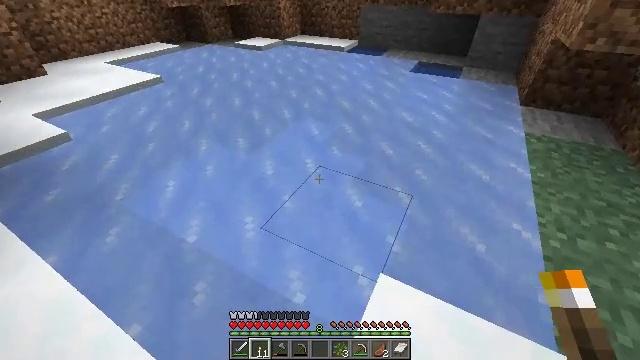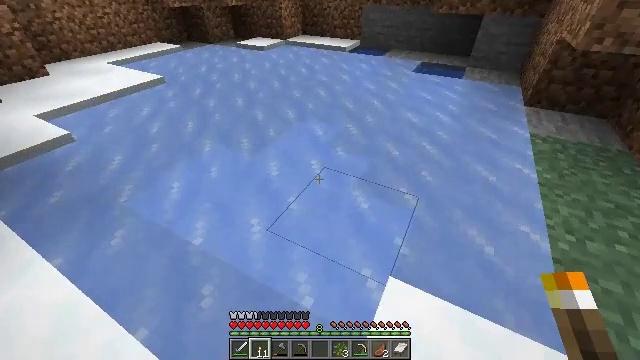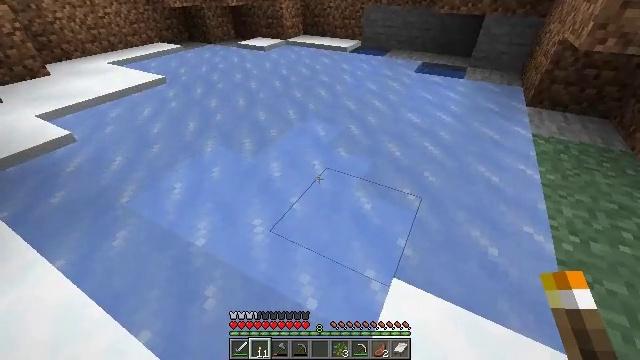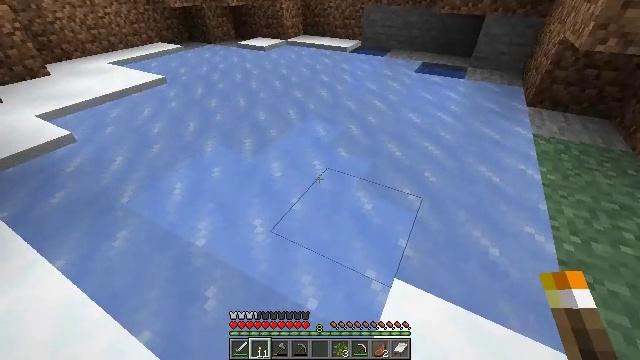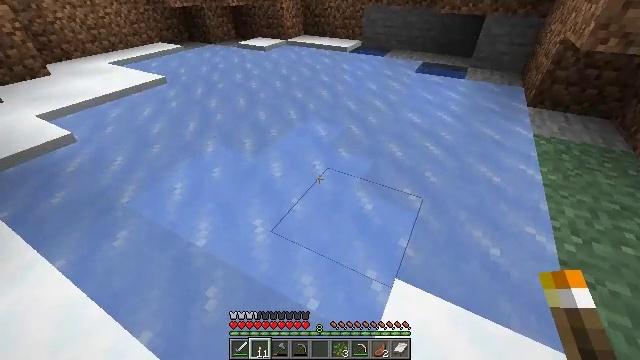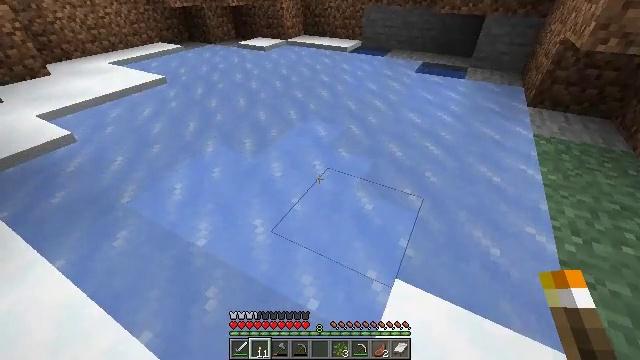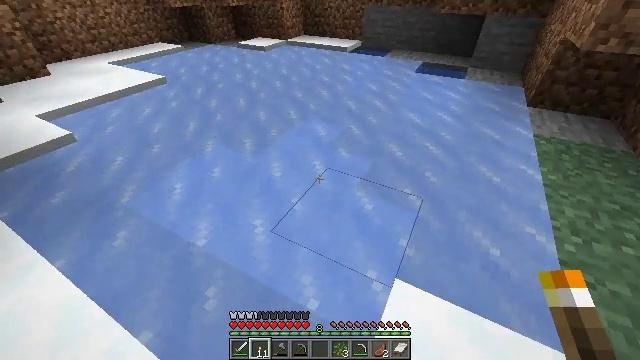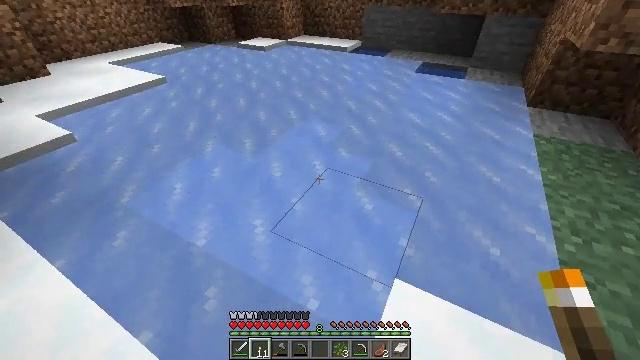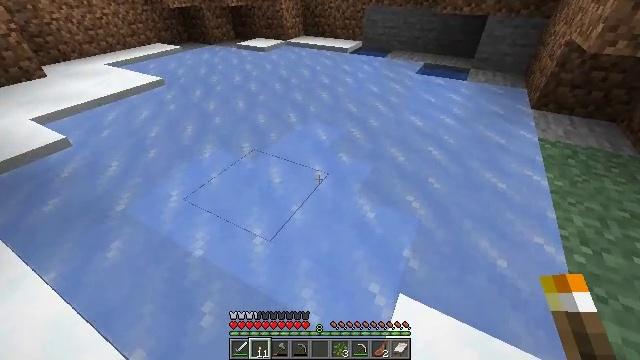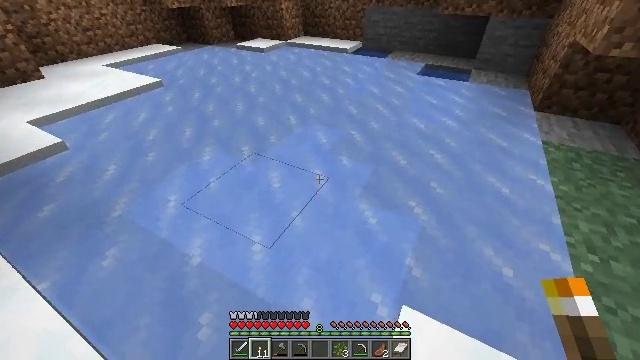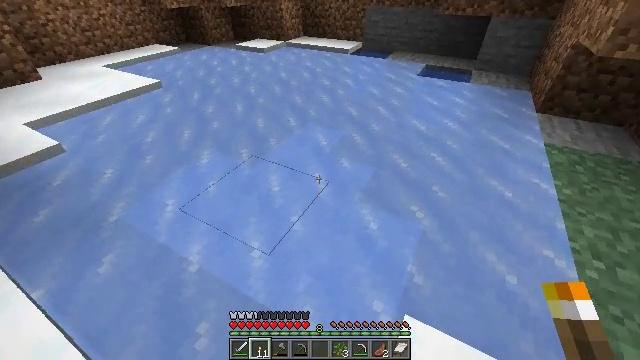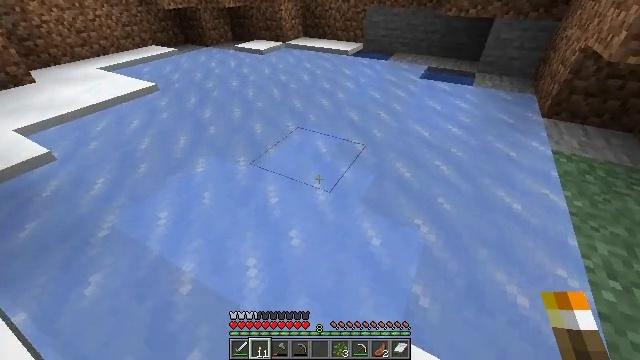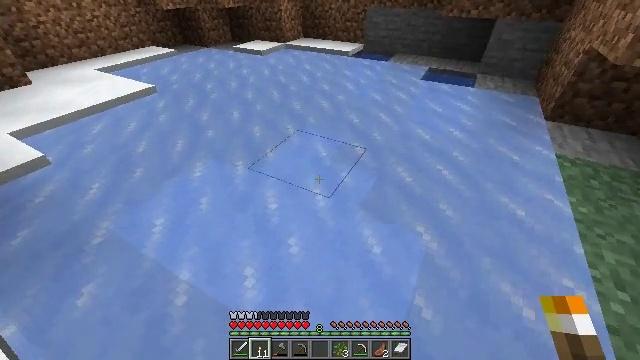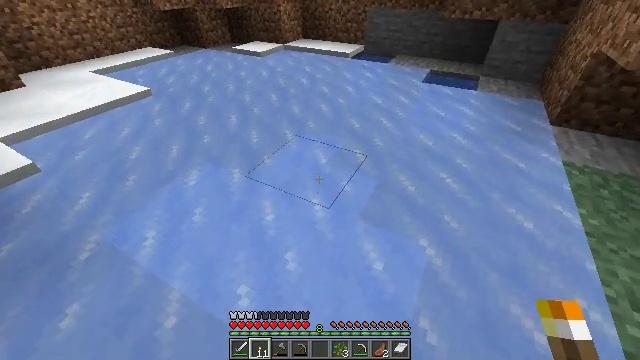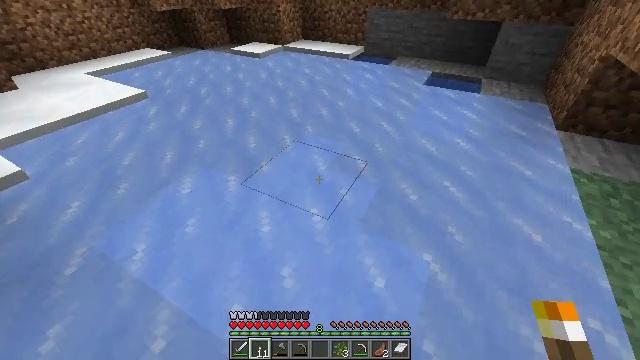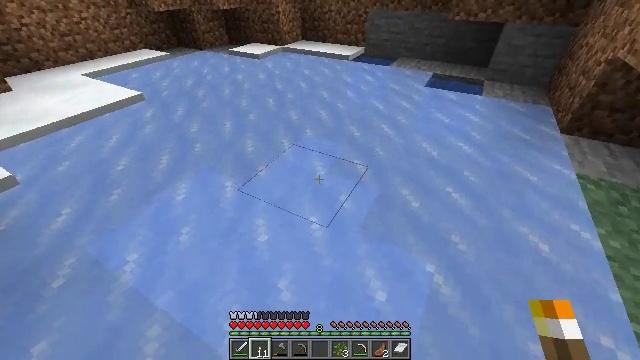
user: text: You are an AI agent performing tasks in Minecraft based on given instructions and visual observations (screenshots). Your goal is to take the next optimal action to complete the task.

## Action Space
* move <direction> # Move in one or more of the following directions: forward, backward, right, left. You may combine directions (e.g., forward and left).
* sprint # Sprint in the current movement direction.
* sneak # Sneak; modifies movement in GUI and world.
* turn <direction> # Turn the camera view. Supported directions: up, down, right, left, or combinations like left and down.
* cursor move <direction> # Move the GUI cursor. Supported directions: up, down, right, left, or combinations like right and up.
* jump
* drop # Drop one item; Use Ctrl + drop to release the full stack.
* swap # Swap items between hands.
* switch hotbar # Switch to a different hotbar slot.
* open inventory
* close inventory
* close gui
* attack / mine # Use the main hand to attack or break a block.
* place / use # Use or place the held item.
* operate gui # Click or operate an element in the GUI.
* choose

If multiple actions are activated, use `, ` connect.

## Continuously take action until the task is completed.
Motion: motion action
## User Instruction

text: Attack the ice to clear a path.
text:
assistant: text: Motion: no_op
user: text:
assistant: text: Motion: no_op
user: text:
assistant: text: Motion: no_op
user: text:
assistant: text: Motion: no_op
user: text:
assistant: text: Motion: no_op
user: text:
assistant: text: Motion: no_op
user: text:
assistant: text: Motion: no_op
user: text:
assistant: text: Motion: move forward
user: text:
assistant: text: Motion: move forward
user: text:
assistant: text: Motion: move forward
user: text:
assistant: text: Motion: move forward
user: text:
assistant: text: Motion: move forward
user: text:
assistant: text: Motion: move forward
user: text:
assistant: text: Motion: move forward
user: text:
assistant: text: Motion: move forward
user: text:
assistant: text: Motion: move forward
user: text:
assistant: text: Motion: no_op
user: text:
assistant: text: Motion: no_op
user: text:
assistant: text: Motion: turn left
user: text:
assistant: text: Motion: turn left
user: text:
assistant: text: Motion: turn left
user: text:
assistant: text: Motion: turn left
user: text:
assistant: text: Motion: turn left
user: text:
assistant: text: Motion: turn left
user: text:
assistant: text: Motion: turn left
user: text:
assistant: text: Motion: turn left
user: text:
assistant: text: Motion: turn left
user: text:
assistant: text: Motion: turn left
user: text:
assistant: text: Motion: no_op
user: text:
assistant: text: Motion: no_op